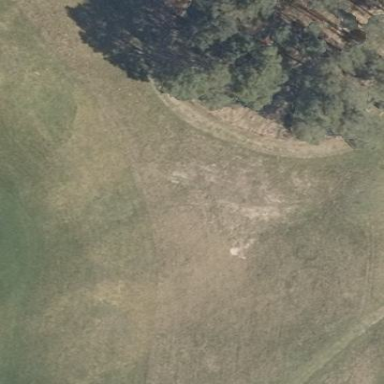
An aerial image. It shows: Rough area in golf course.